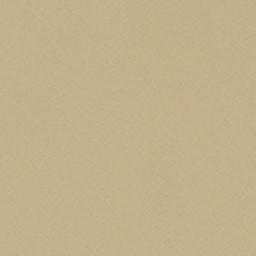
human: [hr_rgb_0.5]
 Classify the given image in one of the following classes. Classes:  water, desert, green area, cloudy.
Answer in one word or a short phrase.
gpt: desert